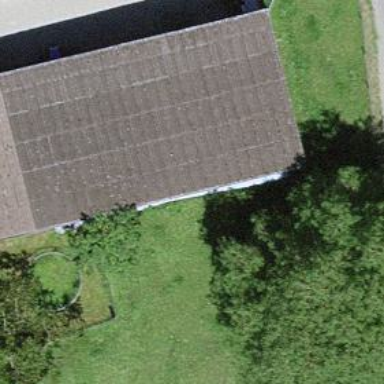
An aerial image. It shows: Rural barn.